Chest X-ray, PA view. Patient: 72 years old, sex M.
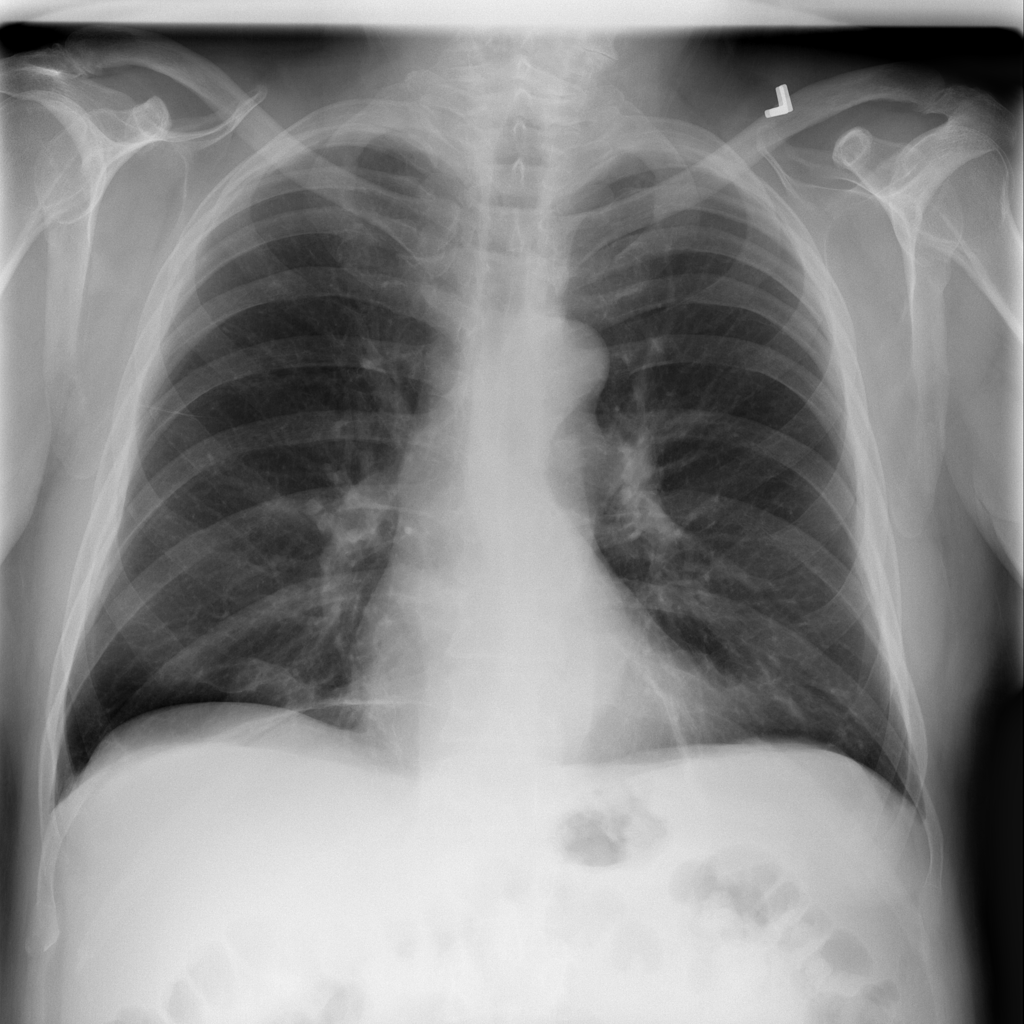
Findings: Atelectasis, Fibrosis